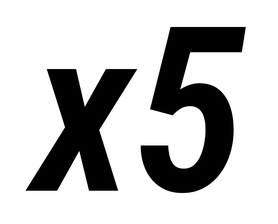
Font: Roboto-Italic_Condensed_SemiBold_Italic